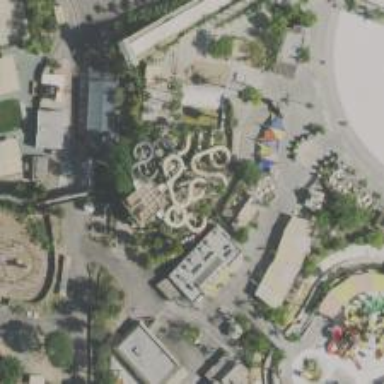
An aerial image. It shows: Water slide attraction.